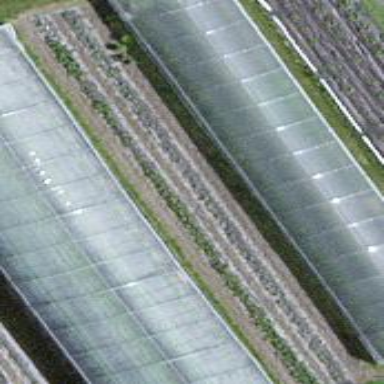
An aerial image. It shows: Greenhouse.